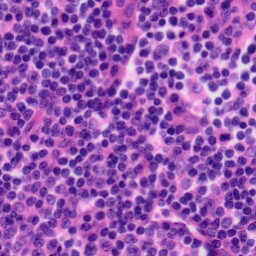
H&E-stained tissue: Tonsil